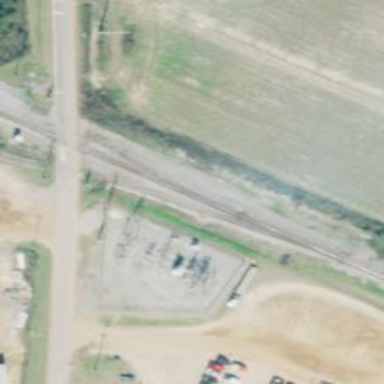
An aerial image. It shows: Railway spur junction.